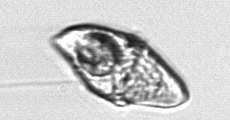
Label: Gyrodinium